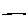
Label: line